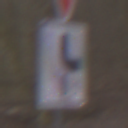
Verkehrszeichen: VerlaufVorfahrtsstrasse10
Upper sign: VorfahrtGewaehren
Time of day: MorningAfternoon
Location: Outdoor (Nature)
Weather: Overcast
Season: Autumn
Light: Natural